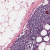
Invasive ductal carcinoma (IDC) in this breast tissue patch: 0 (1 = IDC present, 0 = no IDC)